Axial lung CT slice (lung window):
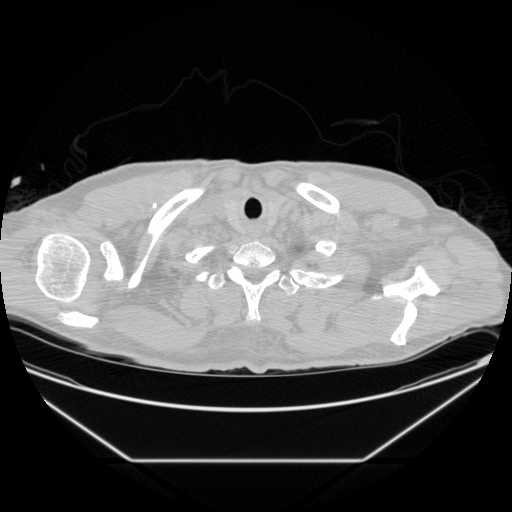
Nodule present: no